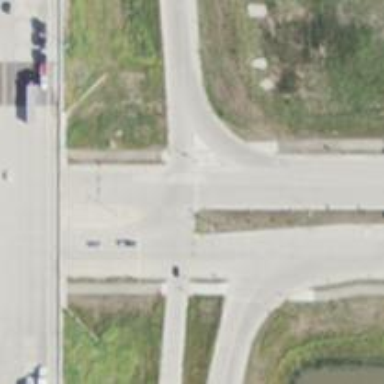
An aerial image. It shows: Marked crossing on path.